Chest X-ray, AP view. Patient: 18 years old, sex F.
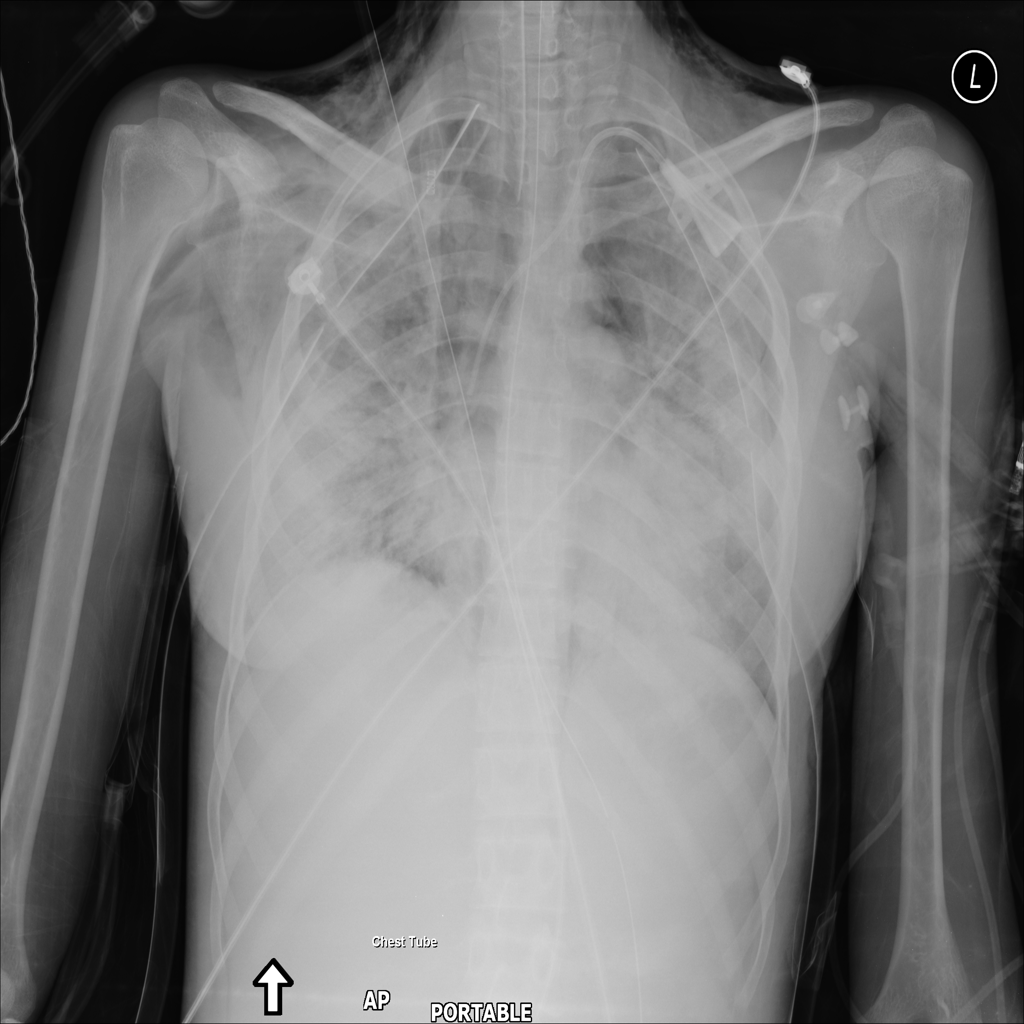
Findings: Infiltration, Pneumothorax